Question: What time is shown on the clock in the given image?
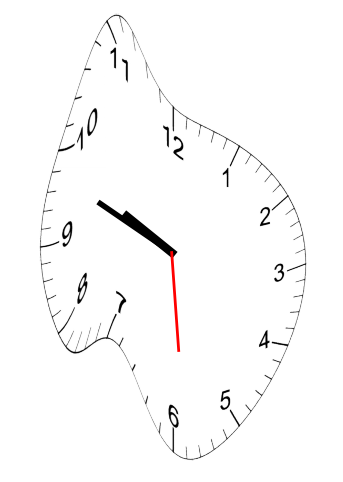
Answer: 09:48:29